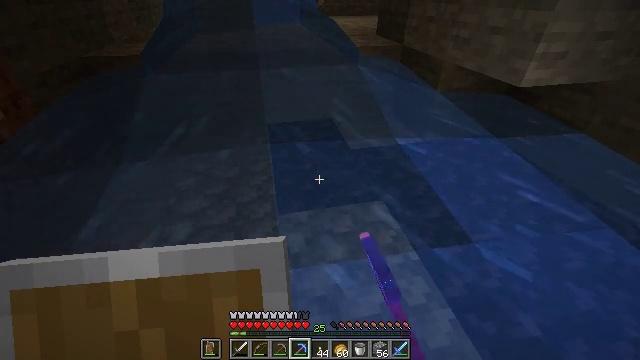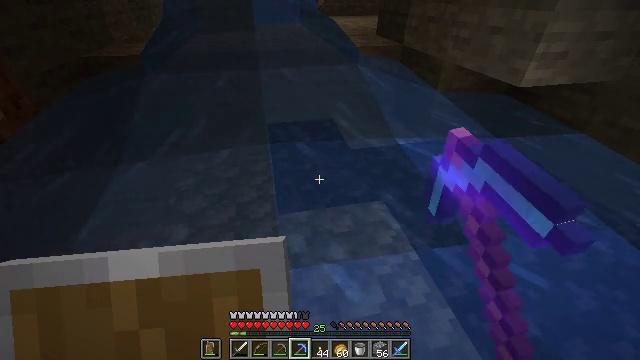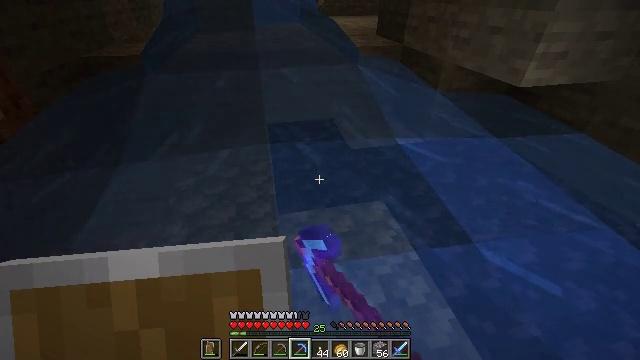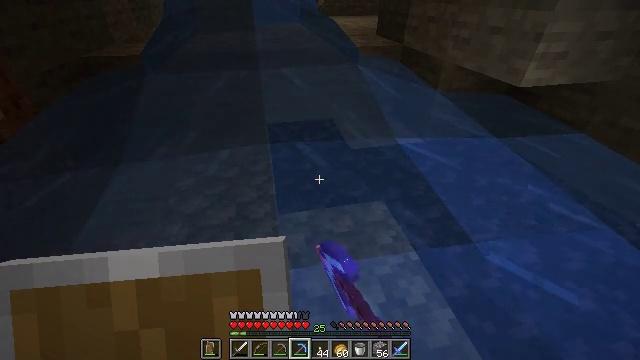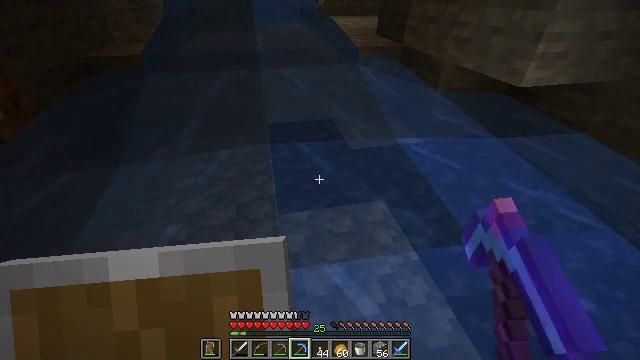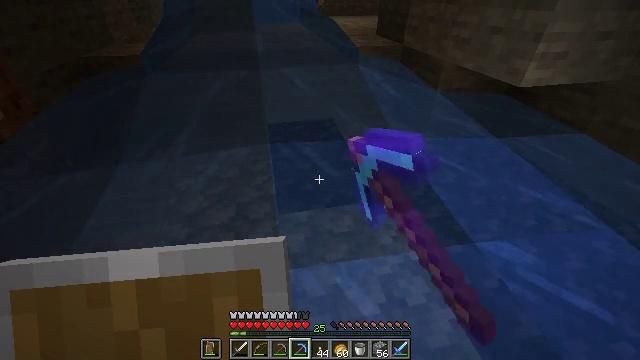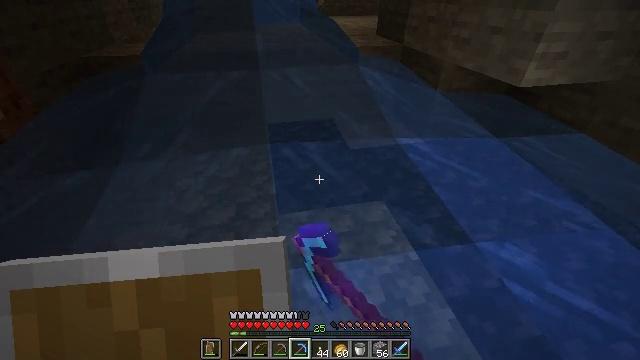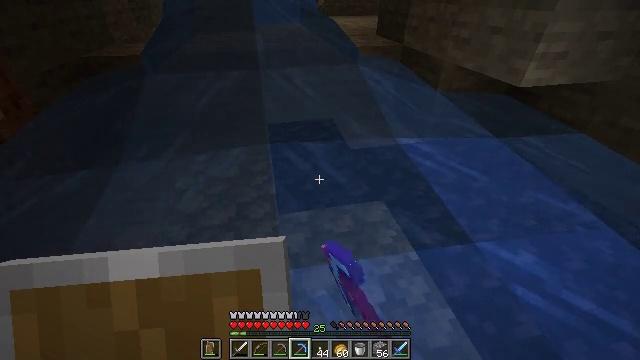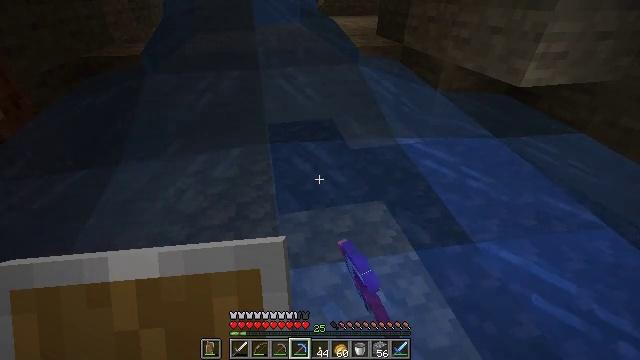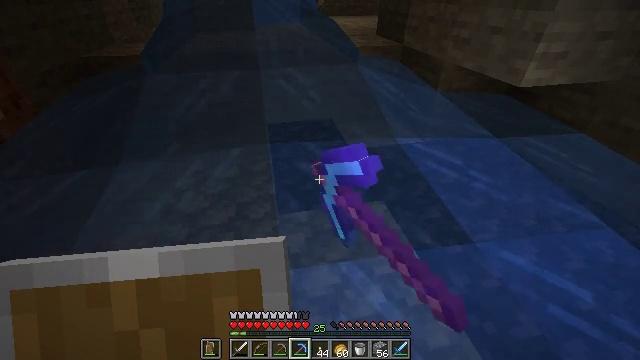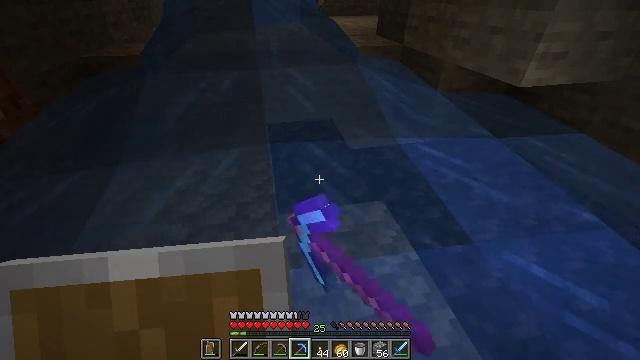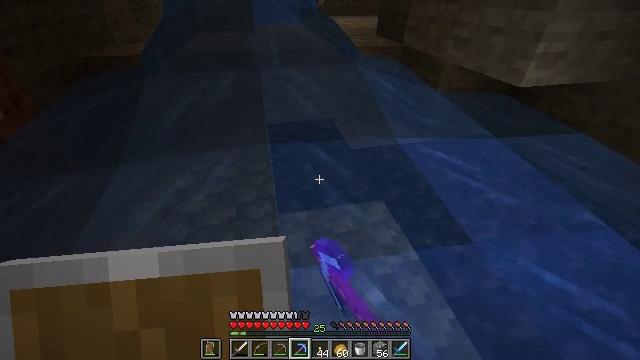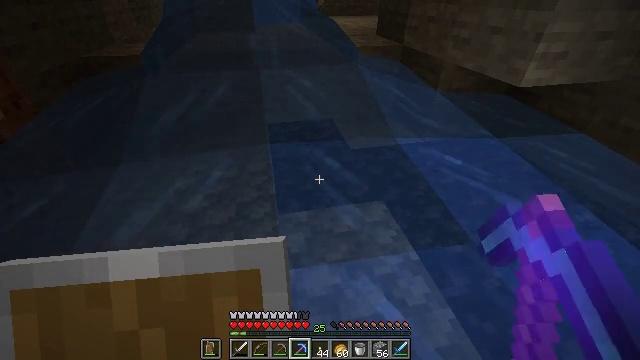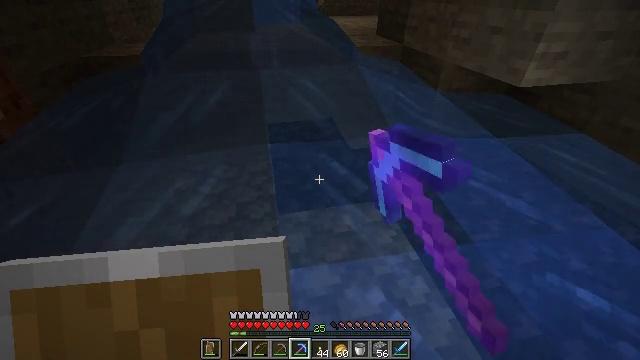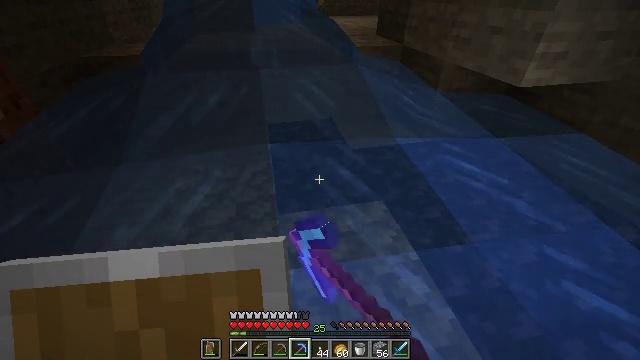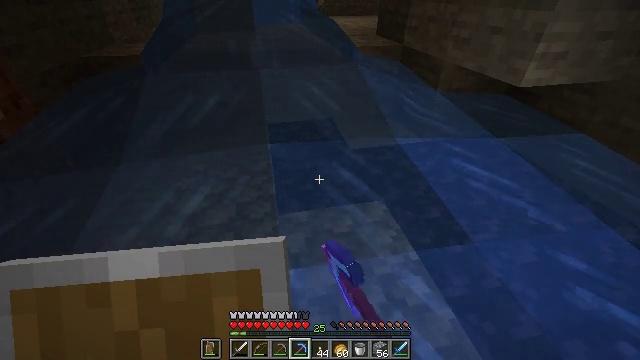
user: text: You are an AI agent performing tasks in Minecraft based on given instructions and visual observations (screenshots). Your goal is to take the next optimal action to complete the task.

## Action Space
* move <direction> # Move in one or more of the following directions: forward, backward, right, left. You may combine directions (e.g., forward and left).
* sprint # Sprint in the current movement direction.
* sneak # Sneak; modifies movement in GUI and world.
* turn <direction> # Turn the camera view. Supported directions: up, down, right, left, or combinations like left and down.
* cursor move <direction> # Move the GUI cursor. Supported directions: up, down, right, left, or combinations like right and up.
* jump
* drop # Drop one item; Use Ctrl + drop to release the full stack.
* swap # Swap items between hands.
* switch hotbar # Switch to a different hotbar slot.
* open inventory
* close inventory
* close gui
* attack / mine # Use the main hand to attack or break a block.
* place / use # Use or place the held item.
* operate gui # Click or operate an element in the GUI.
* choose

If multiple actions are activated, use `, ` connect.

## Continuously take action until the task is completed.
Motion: motion action
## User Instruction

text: Break the obsidian using a diamond or netherite pickaxe.
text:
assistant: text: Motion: attack / mine
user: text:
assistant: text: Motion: attack / mine
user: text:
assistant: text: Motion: attack / mine
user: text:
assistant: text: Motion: attack / mine
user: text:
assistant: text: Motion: attack / mine
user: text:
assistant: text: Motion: attack / mine
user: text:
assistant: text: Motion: attack / mine
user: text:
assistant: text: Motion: attack / mine
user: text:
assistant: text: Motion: attack / mine
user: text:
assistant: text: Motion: attack / mine
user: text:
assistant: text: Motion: attack / mine
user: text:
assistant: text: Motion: attack / mine
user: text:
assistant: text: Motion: attack / mine
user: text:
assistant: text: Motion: attack / mine
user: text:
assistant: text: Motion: attack / mine
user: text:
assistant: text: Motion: attack / mine
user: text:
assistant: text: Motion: attack / mine
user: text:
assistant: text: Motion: attack / mine
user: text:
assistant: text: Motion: attack / mine
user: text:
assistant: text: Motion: attack / mine
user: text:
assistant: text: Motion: attack / mine
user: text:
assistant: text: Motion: attack / mine
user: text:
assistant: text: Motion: attack / mine
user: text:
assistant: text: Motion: attack / mine
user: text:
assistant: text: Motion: attack / mine
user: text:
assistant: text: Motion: attack / mine
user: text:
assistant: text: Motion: attack / mine
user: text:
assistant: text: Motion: attack / mine
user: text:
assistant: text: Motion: attack / mine
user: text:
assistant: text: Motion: attack / mine